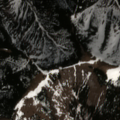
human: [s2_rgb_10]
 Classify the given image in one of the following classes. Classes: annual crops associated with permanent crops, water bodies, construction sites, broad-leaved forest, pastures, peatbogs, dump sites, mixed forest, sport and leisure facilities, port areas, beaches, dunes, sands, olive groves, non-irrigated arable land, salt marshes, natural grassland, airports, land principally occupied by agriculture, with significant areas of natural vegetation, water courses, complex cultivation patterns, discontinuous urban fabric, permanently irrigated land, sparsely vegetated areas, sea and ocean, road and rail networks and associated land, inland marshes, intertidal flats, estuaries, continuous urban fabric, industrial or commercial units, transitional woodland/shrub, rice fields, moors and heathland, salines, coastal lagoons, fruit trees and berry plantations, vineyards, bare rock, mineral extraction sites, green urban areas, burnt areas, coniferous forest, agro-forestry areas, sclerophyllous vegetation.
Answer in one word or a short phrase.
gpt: broad-leaved forest, coniferous forest, mixed forest, natural grassland, moors and heathland, sparsely vegetated areas